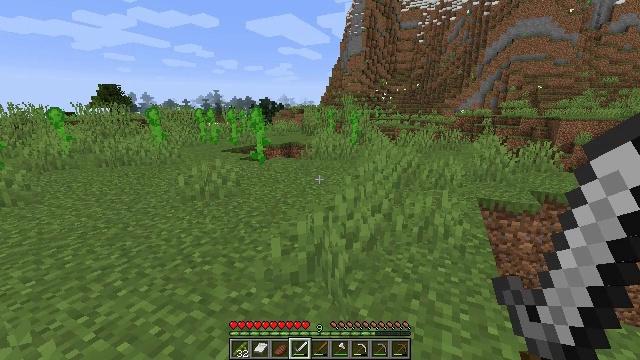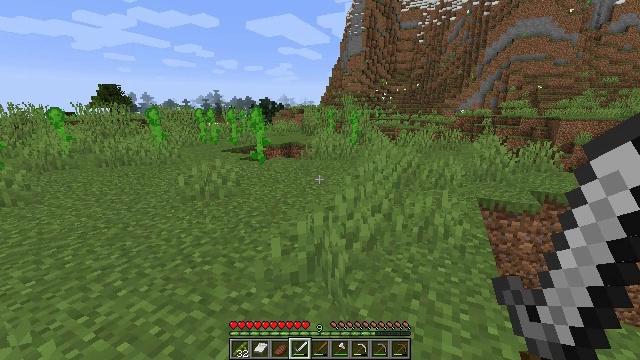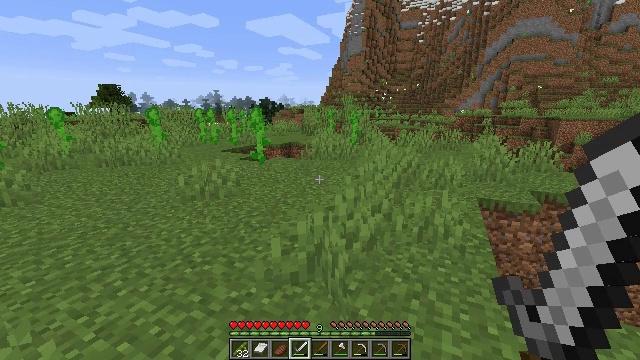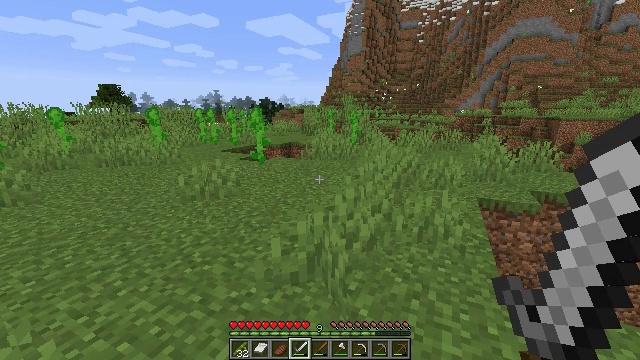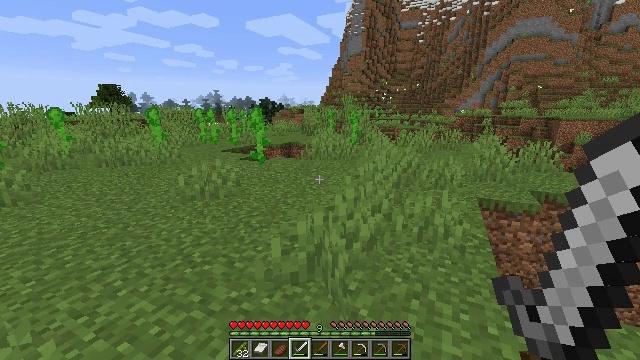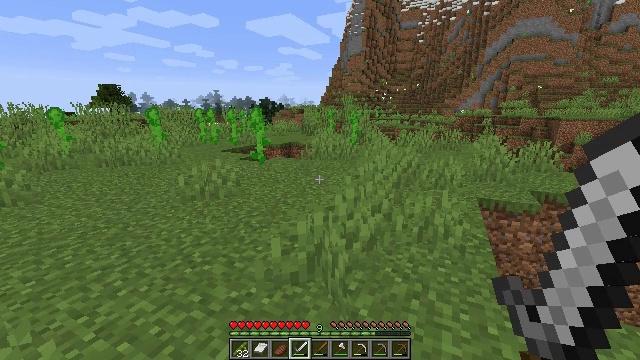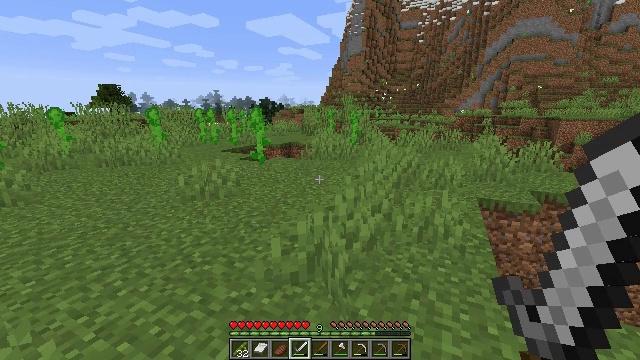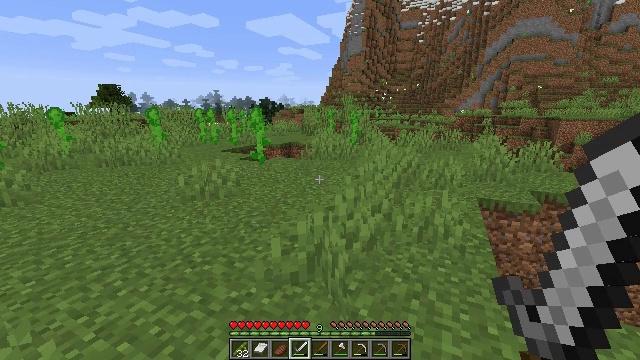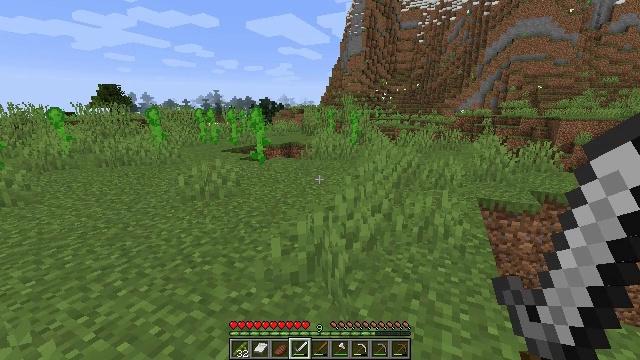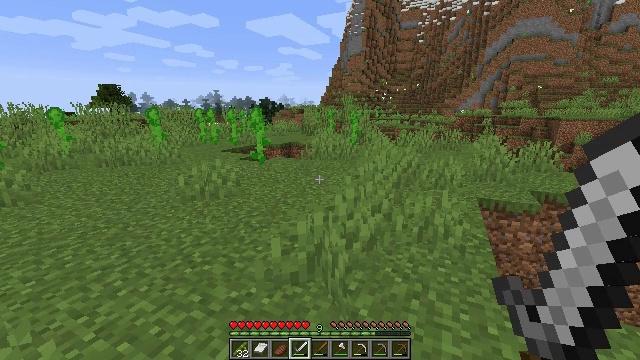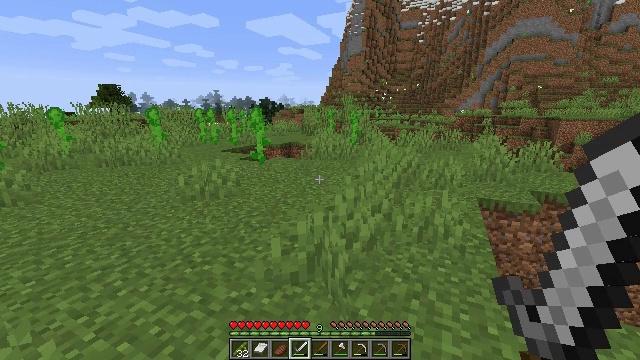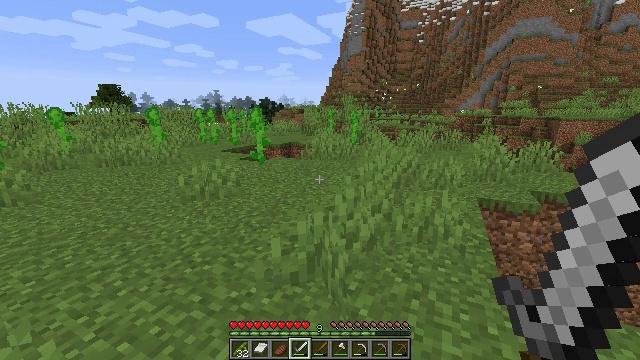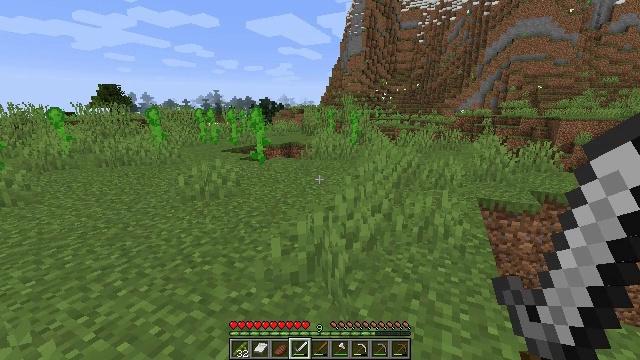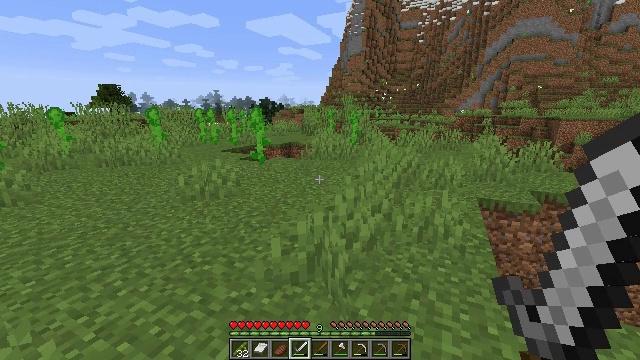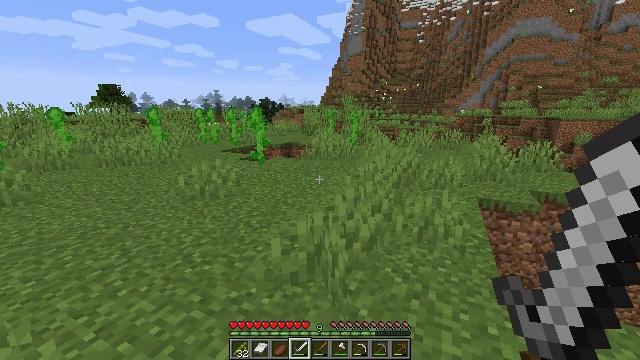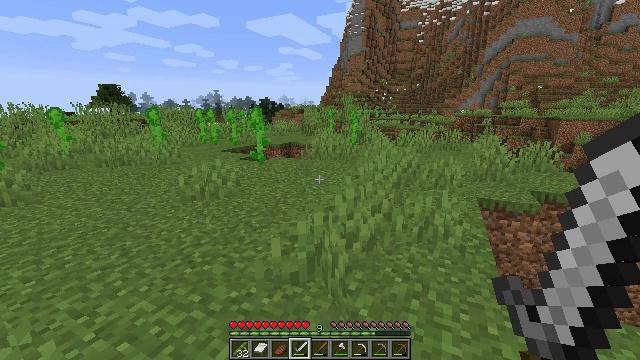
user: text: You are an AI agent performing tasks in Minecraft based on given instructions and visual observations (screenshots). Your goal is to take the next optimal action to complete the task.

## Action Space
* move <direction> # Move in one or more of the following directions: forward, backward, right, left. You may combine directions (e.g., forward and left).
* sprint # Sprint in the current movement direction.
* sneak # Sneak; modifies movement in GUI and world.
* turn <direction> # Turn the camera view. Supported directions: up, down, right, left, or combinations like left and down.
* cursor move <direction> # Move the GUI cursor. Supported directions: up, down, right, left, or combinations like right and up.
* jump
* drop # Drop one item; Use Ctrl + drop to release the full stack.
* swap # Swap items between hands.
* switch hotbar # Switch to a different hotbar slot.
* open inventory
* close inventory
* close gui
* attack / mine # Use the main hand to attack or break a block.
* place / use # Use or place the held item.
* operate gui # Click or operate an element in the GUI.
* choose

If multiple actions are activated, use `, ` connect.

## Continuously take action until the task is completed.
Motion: motion action
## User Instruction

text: Clear the sweet berry bush to collect the sweet berries.
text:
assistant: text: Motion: no_op
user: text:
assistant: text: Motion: no_op
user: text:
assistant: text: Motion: no_op
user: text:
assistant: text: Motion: no_op
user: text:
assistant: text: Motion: no_op
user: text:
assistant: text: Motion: no_op
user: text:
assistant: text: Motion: no_op
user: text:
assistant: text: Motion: no_op
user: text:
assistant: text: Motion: no_op
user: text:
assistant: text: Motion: no_op
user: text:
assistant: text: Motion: no_op
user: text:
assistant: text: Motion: no_op
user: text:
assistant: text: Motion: no_op
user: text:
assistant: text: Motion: no_op
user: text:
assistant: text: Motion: no_op
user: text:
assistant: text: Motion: no_op
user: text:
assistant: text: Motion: no_op
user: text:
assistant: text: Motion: no_op
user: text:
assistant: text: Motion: no_op
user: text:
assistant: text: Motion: no_op
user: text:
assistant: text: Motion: no_op
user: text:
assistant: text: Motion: no_op
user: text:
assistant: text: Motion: no_op
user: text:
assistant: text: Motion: no_op
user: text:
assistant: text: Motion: no_op
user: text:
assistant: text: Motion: no_op
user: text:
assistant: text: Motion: no_op
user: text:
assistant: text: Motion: no_op
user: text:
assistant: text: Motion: no_op
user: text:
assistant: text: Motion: no_op